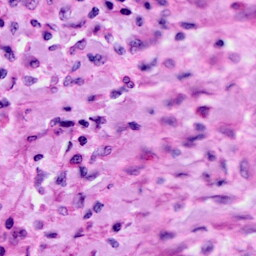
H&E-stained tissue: Cervix